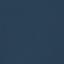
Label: SeaLake